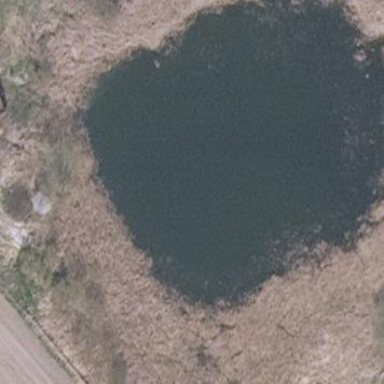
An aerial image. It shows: Peaceful pond surrounded by nature.